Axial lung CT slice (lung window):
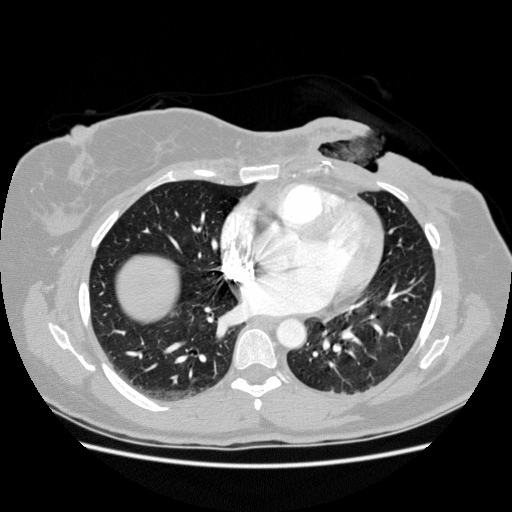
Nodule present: no